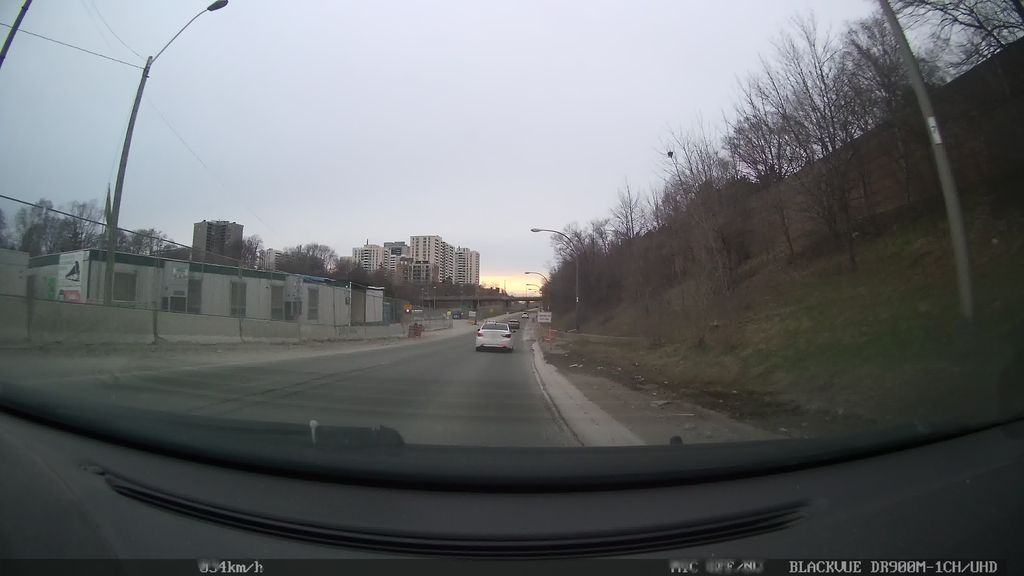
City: toronto